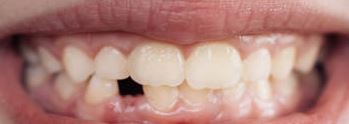
Condition: hypodontia